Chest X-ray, PA view. Patient: 60 years old, sex M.
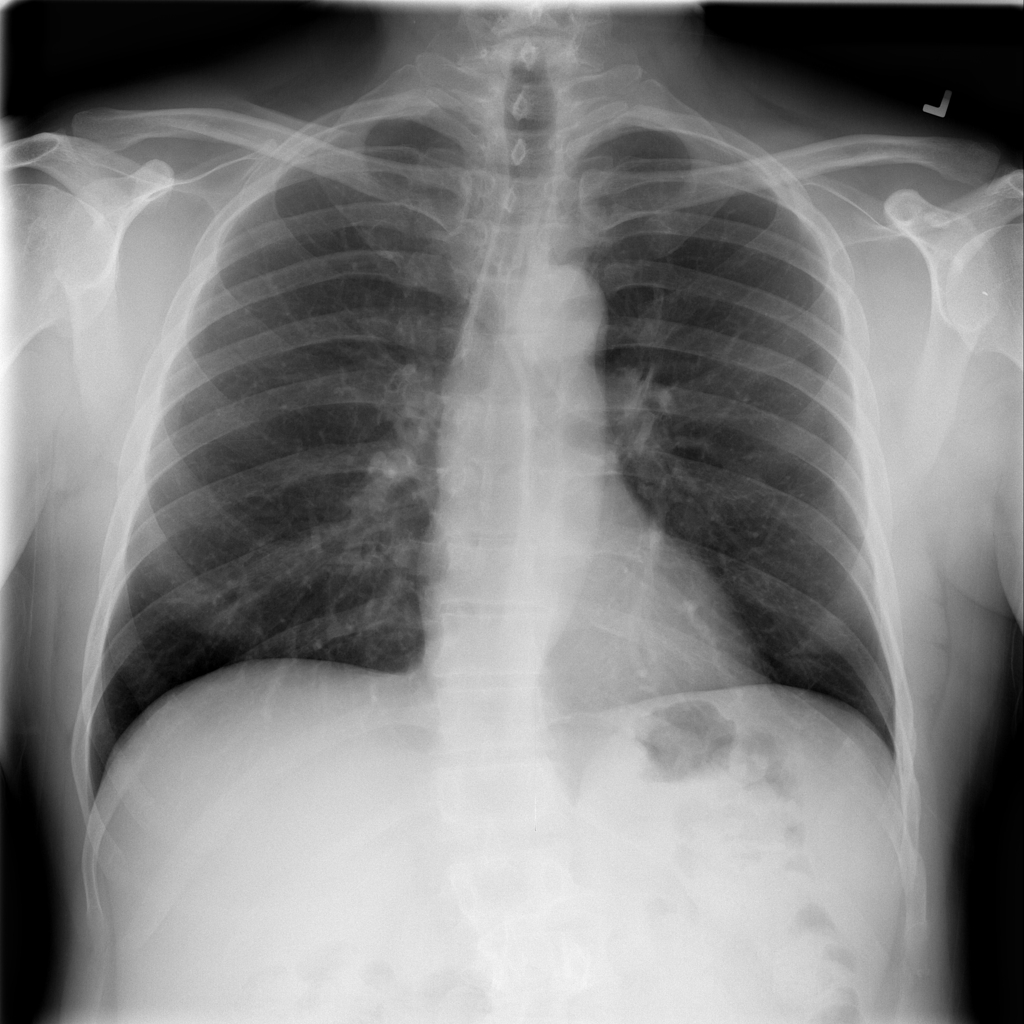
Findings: No Finding